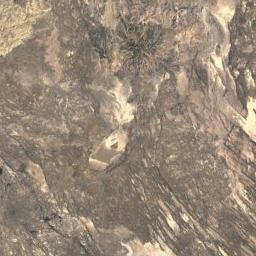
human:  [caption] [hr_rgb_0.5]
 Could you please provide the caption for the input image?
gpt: The mountain is consist of the bare land .

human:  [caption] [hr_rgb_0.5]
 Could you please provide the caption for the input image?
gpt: This mountain is completely covered by vegetation .

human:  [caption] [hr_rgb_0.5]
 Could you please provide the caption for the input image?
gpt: The mountains are winding and undulating .

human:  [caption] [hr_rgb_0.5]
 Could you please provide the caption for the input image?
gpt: The mountain has a rugged surface and its rocks are yellow .

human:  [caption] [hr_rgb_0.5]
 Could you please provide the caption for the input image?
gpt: There are some white rocks on the brown mountain .